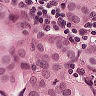
Metastatic tissue present: yes